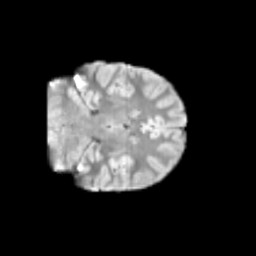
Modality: T2w
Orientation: coronal
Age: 11
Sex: male
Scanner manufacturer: siemens
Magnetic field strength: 3 T
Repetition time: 3.8 s
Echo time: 0.07 s